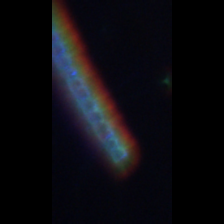
Taxon: Skeletonema
Group: Diatoms